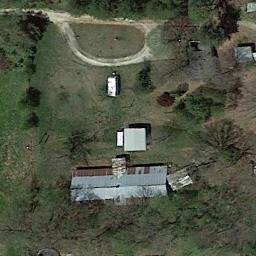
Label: sparse_residential